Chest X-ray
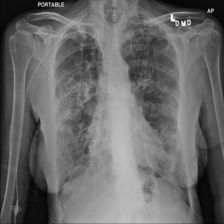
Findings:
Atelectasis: negative
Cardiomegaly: negative
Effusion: negative
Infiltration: negative
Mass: negative
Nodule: negative
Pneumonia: negative
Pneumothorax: negative
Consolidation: negative
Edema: negative
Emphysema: negative
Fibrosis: negative
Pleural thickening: negative
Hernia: negative